Interaction volume radius: 10 \u00c5
Interaction volume height: 10 \u00c5
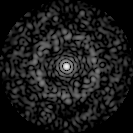
Disorder parameter: 0.8513